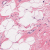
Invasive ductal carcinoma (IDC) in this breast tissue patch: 0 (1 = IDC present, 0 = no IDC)